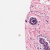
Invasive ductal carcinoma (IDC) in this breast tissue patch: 0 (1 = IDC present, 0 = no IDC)